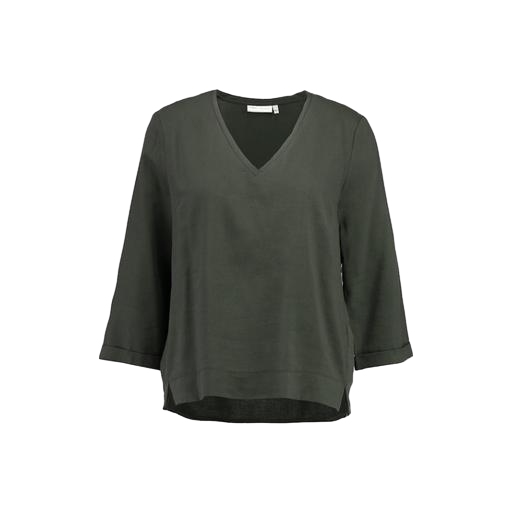
green three-quarter-sleeve top only macy, v-neck shirt, wide vneck, white background